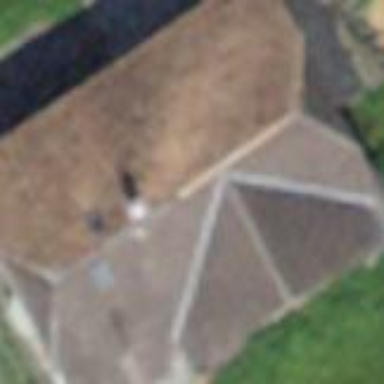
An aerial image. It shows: Farm building.